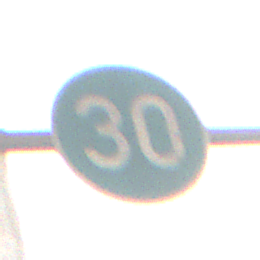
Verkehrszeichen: VorgeschriebeneMindestgeschwindigkeit
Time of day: SunriseSunset
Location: Roofed (Suburban)
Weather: Clear
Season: NotSpecified
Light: Natural